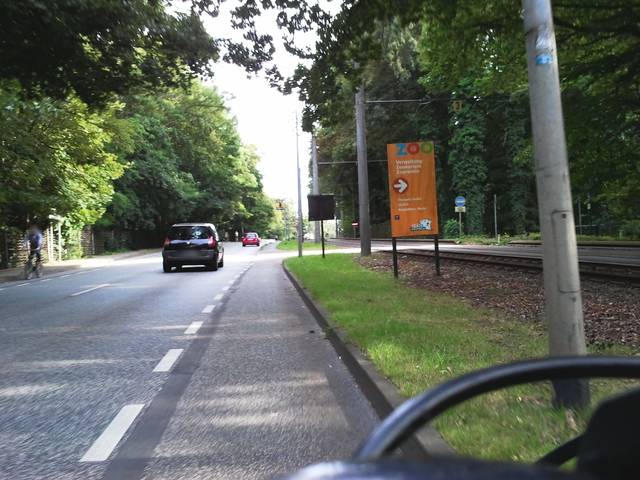
Region: Germany
Coordinates: 54.078, 12.087